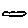
Label: cloud